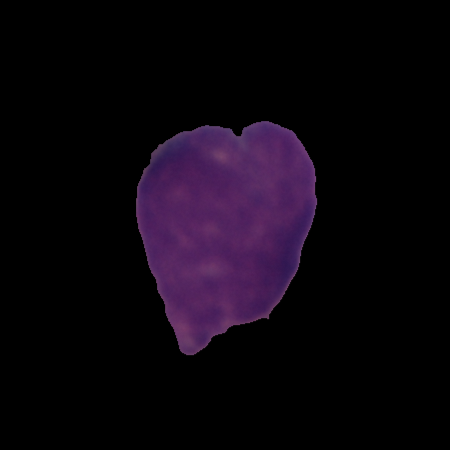
Label: cancer